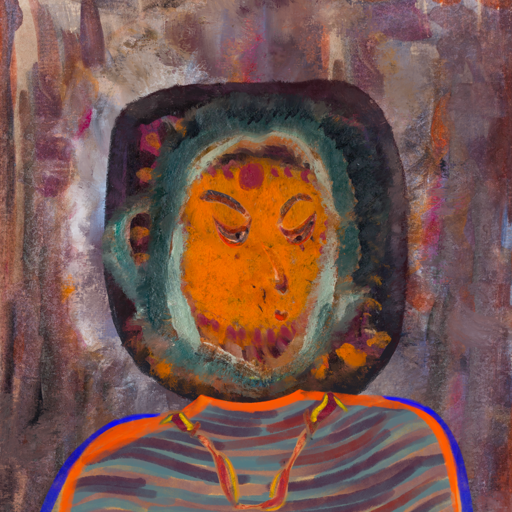
Background: Hypocrite, Head And Neck Side: Doll_w_Hair, Face Side: Hypocrite, Bust: Experience, Hair Side: Boggyland, Head Accessory: Blank, Second Necklace: Gypsy_Mother_1, Necklace: Blank, Baby: Blank